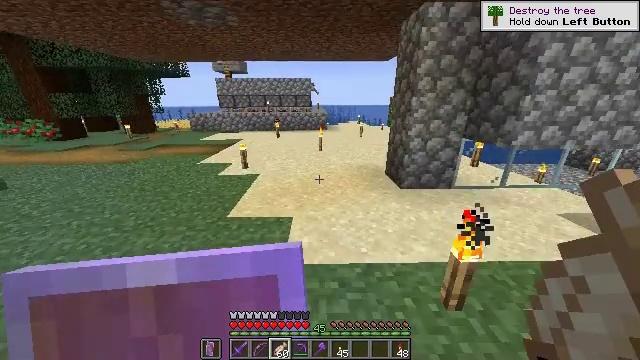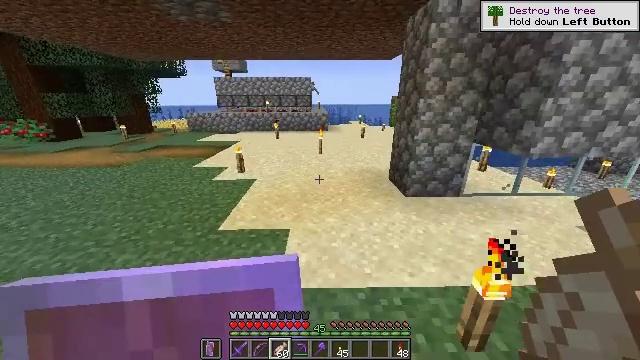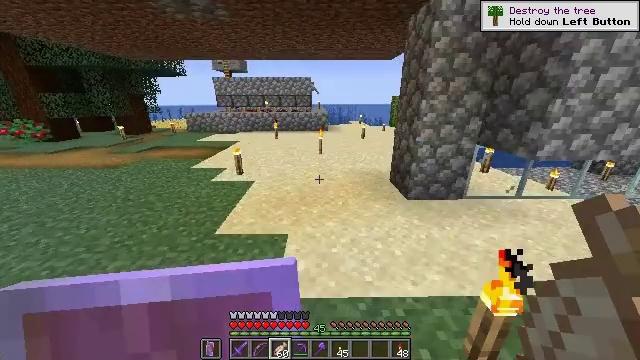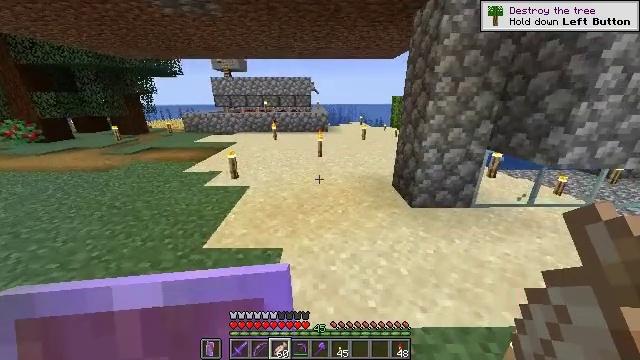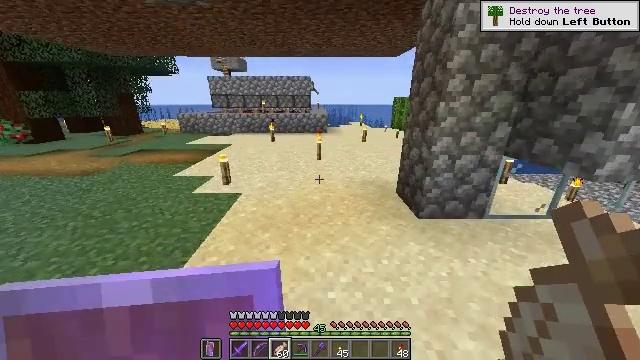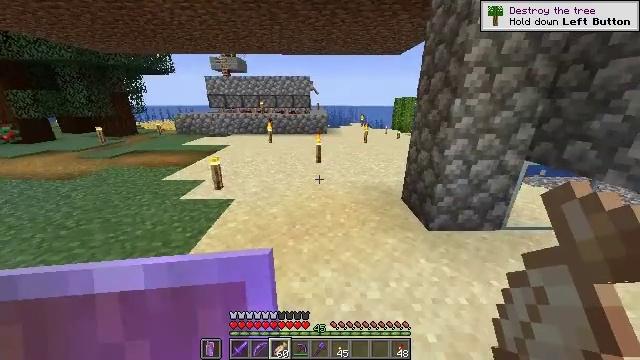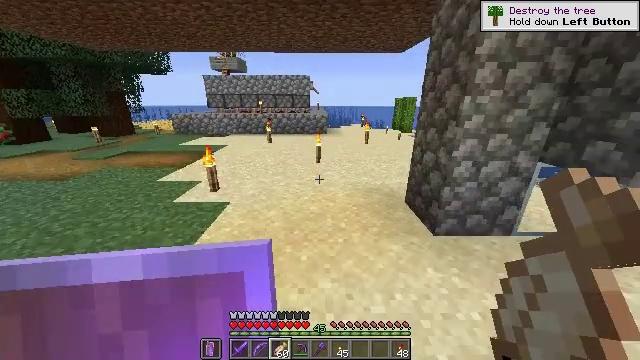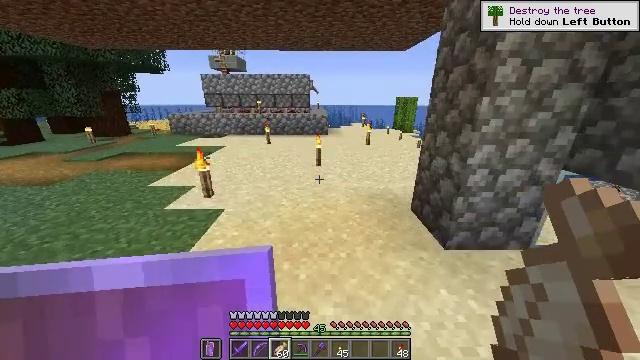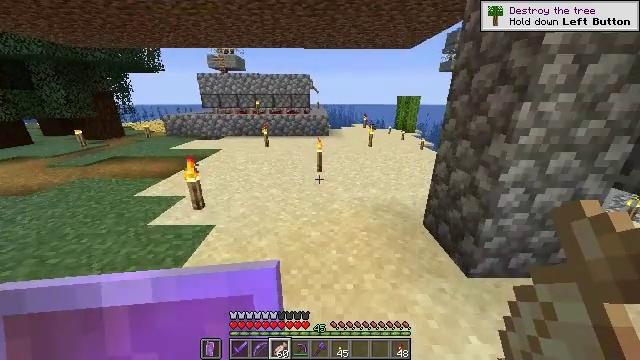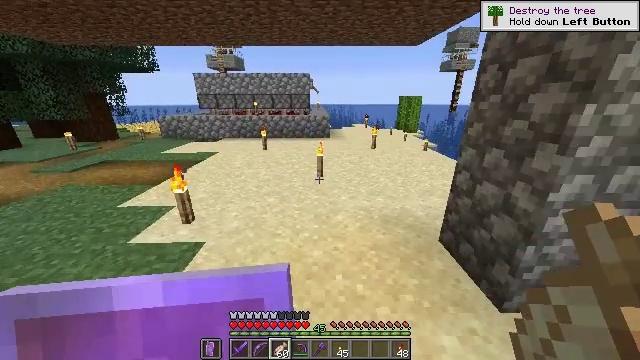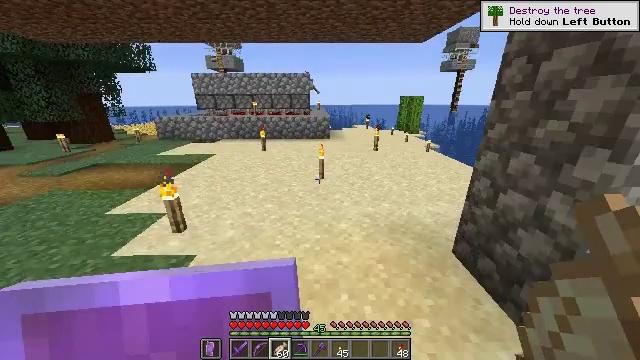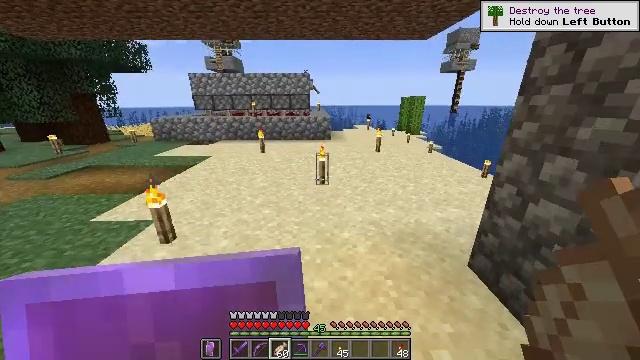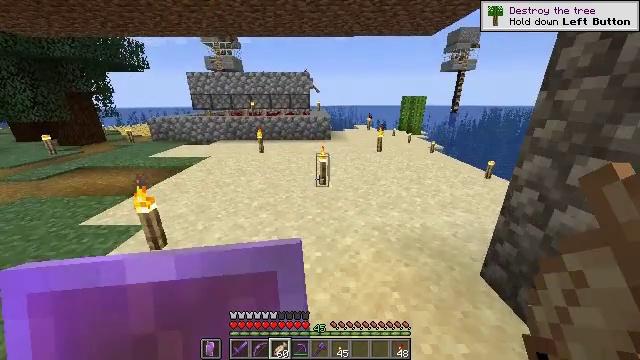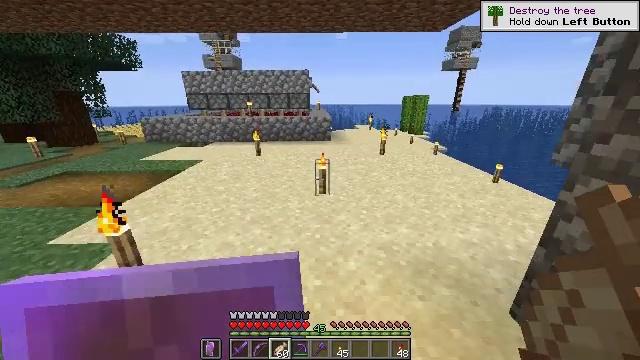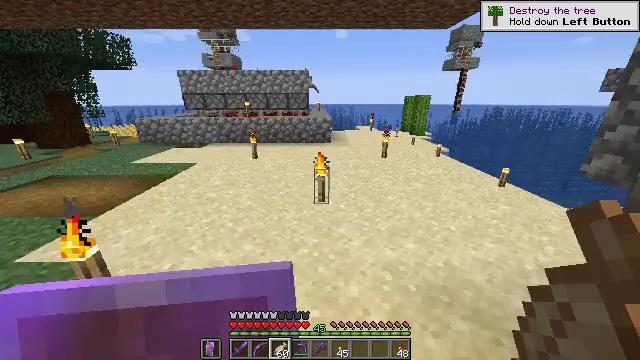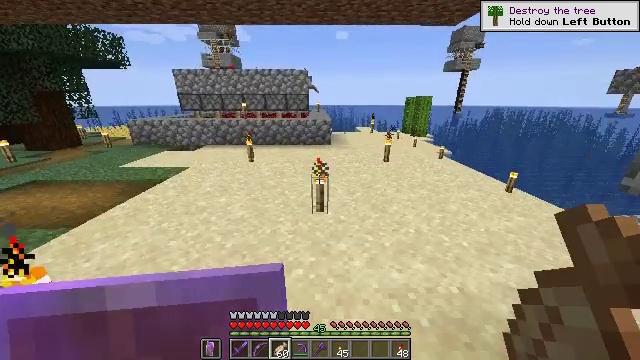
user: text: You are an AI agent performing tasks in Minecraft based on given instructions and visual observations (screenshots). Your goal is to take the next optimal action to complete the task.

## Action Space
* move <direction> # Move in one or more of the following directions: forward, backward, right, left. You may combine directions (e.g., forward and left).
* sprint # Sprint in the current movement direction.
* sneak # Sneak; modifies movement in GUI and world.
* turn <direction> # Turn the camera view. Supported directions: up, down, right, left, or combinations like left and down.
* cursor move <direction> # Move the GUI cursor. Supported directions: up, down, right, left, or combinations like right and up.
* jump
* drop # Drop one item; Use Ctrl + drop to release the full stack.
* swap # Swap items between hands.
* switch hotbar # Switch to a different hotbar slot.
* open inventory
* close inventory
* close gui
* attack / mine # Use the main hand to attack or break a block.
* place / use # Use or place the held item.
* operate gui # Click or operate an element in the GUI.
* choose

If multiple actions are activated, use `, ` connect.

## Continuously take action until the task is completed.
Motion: motion action
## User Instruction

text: Mine cactus from the desert.
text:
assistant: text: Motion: move forward, sprint
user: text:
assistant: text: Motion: move forward, sprint
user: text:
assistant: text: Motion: move forward, sprint
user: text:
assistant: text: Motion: move forward, sprint
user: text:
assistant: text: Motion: move forward, sprint
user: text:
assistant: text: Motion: move forward, sprint
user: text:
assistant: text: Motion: move forward, sprint
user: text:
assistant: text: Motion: move forward, sprint
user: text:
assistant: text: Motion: move forward, sprint
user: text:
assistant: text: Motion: move forward, sprint
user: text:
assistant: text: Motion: move forward, sprint
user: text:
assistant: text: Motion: move forward, sprint
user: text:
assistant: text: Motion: move forward, sprint
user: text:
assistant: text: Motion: move forward, sprint
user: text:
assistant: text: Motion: move forward, sprint
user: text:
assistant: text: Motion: move forward, sprint, turn right
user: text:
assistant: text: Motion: move forward, sprint, turn right
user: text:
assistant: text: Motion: move forward, sprint
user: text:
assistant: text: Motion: move forward, sprint
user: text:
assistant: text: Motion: move forward, sprint
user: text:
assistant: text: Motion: move forward, sprint
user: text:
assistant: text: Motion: move forward, sprint, turn left
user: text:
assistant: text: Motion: move forward, sprint
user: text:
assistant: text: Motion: move forward, sprint
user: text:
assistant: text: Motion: move forward, sprint
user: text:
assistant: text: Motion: move forward, sprint
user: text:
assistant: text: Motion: move forward, sprint
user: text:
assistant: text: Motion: move forward, sprint
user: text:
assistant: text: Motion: move forward, sprint
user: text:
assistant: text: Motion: move forward, sprint